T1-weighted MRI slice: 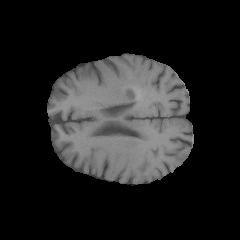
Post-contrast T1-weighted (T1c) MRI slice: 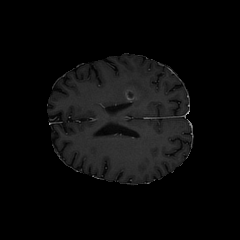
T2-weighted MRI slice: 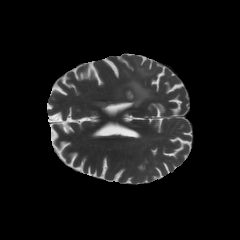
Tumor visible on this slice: yes